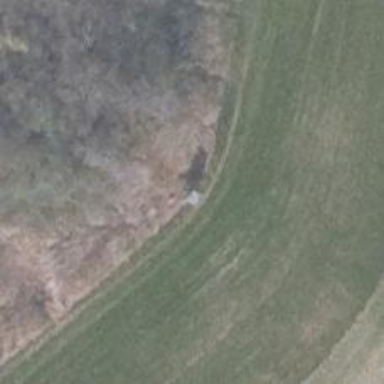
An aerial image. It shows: Hunting stand.